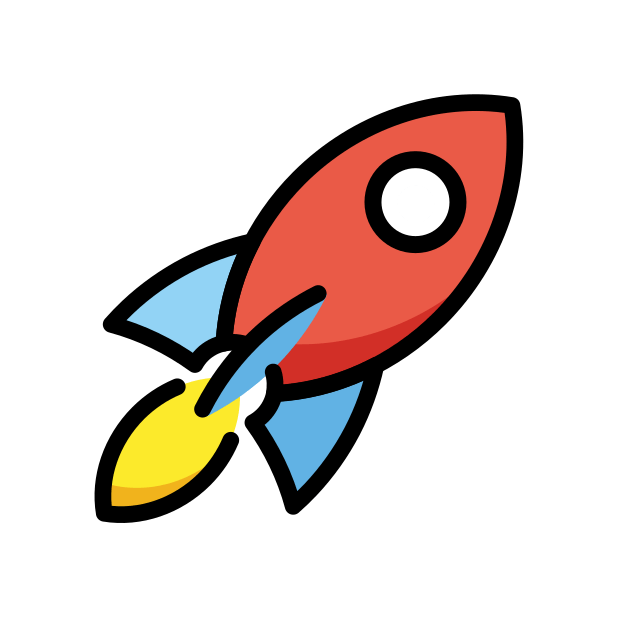
Emoji: 🚀
Name: rocket
Unicode: 0x1f680